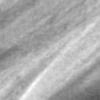
Label: change